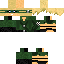
A male human skin with green skin, wearing brown helmet dressed in a green suit and black pants, featuring a closed mouth.